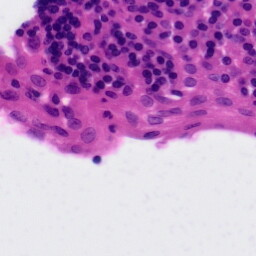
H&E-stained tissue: Tonsil